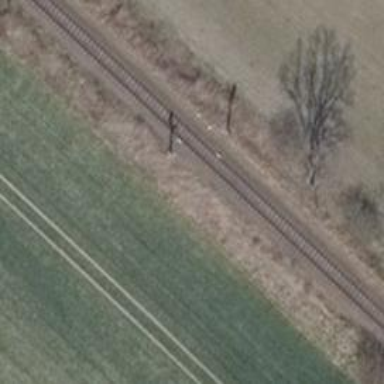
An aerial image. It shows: Light signal at railway crossing.